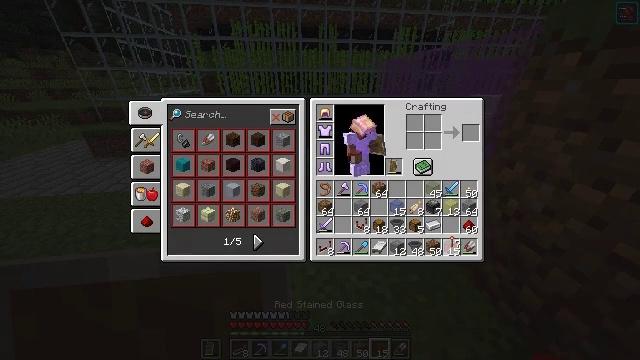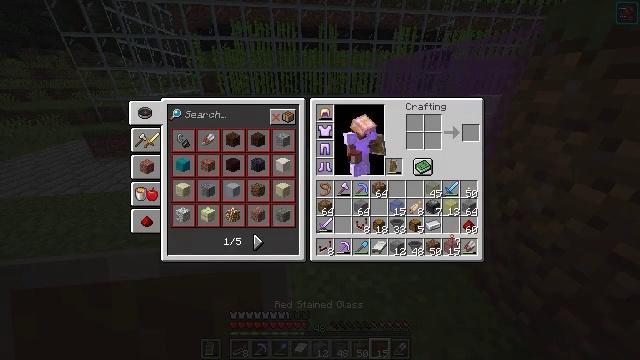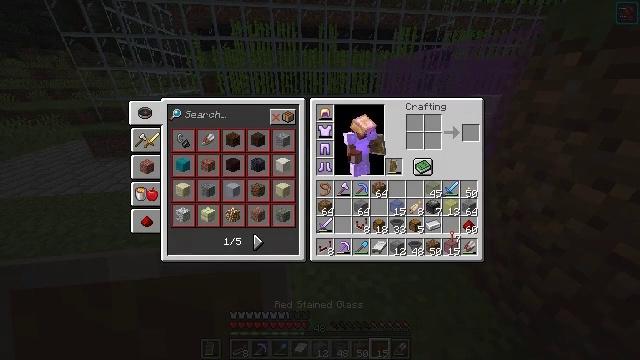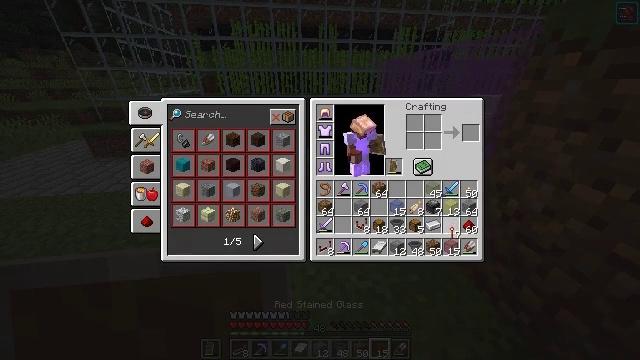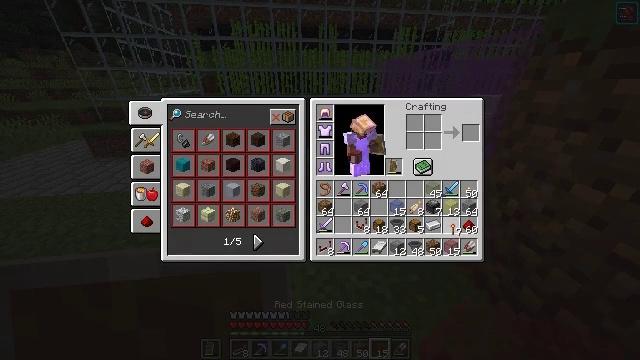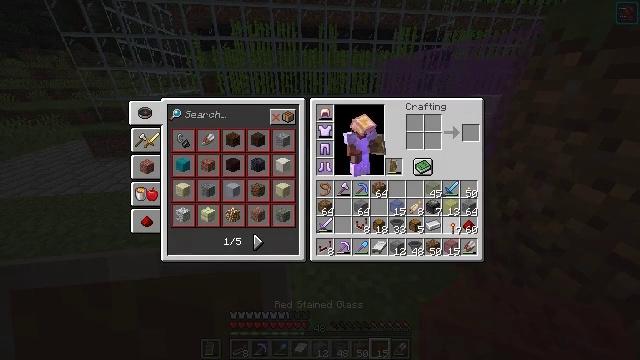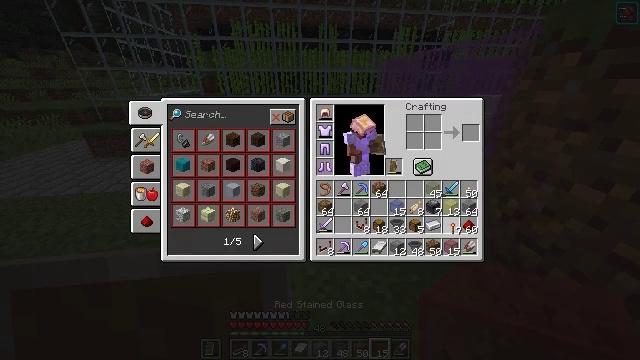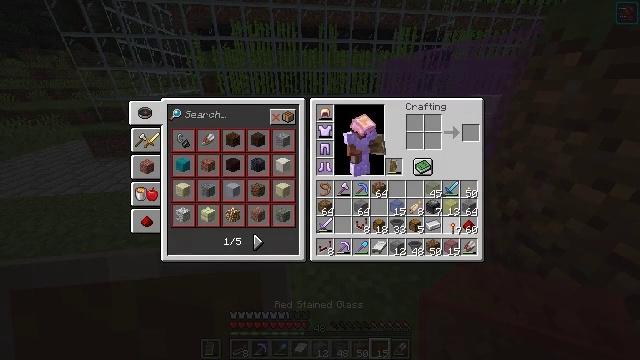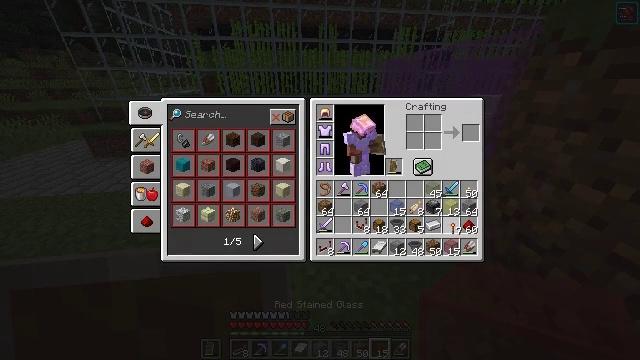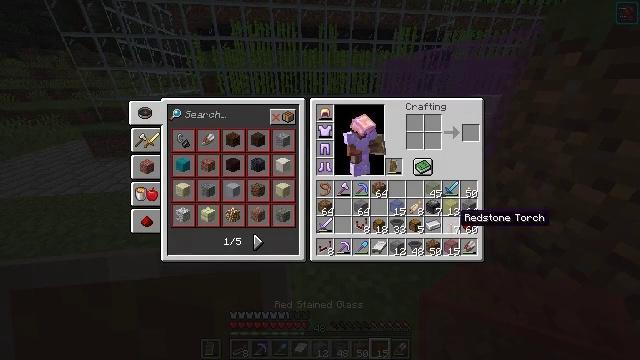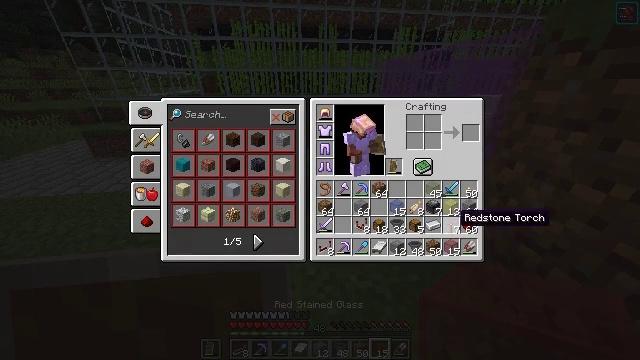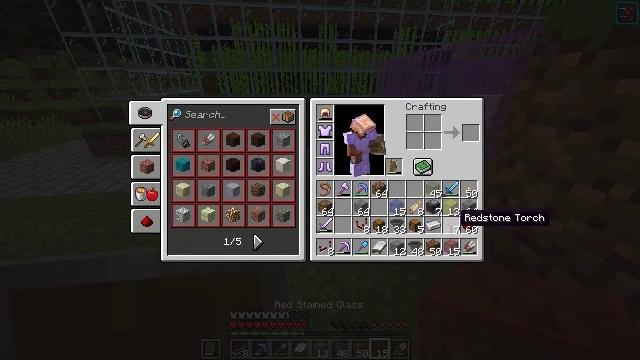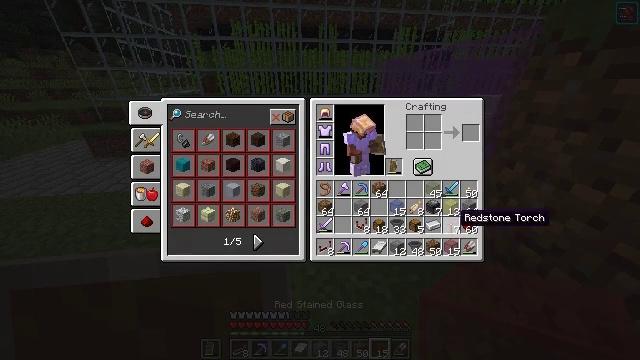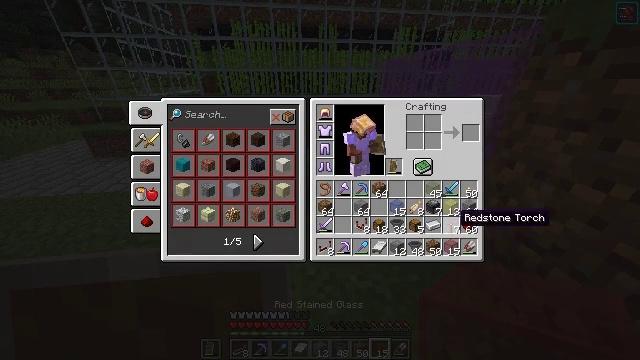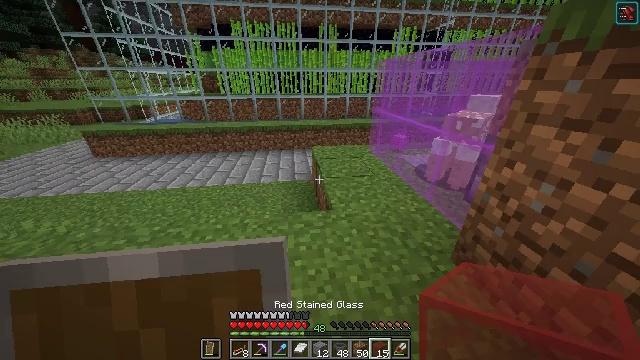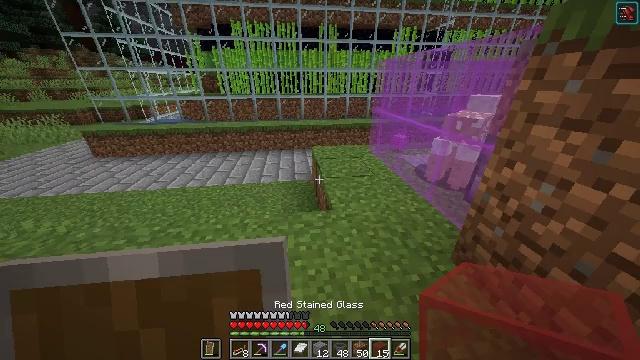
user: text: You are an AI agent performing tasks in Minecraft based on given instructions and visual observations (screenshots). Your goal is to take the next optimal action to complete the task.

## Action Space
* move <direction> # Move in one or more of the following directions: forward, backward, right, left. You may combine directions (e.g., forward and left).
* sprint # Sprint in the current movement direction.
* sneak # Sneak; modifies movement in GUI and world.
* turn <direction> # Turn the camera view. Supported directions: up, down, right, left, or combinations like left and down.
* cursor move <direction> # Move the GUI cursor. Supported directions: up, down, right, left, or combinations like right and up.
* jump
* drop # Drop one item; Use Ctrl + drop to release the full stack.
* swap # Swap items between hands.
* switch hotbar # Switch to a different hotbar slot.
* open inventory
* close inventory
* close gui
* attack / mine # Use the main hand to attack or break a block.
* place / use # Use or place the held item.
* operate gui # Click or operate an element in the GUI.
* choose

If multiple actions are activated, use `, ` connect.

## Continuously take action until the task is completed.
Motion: motion action
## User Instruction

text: Mine the red stained glass pane.
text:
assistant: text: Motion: no_op
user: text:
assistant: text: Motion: no_op
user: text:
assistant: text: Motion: no_op
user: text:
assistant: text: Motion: no_op
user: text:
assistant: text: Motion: no_op
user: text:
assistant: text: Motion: no_op
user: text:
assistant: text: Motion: operate gui
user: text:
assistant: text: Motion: operate gui
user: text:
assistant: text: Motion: no_op
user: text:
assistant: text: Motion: no_op
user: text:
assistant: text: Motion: no_op
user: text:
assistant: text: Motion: no_op
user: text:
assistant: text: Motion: no_op
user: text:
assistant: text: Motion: close inventory
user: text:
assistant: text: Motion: close inventory
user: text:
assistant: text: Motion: turn right, close inventory
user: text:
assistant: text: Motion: turn right
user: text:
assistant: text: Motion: turn right
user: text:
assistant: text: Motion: turn right
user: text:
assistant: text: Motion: turn right and down
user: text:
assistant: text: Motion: turn right and down
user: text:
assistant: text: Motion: turn right and down
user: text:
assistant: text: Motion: move right
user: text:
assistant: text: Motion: move right
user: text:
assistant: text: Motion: move right
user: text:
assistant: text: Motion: turn left
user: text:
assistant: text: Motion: turn left
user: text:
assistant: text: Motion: move forward, turn left
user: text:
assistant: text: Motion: move forward, turn left
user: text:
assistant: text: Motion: move forward, turn left and up